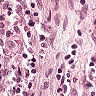
Metastatic tissue present: no